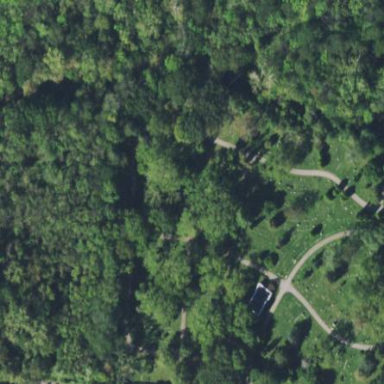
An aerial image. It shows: Cemetery.